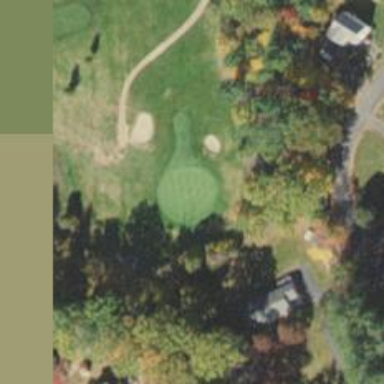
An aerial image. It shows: View of golf hole.